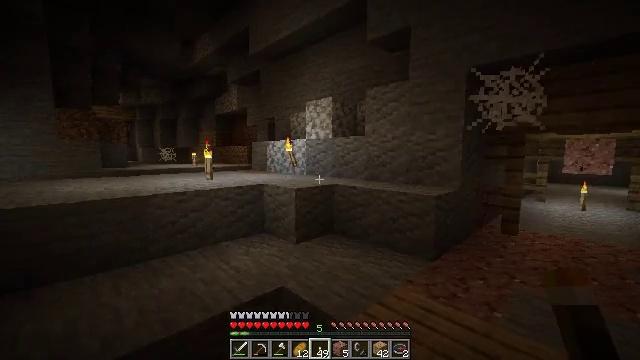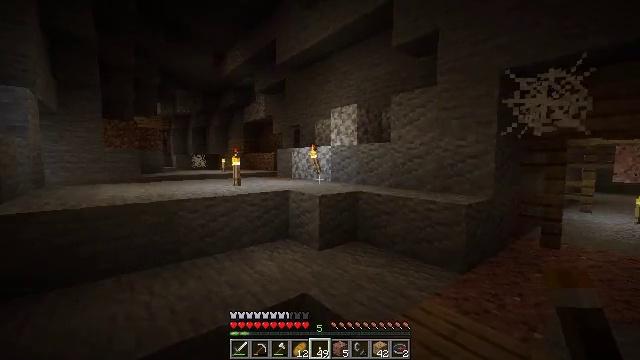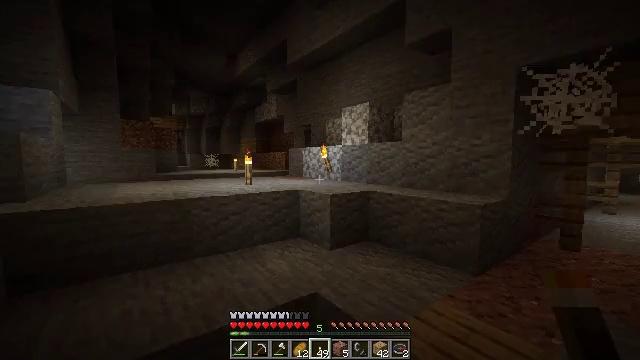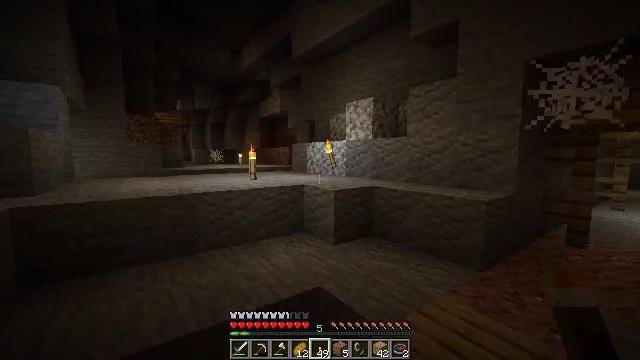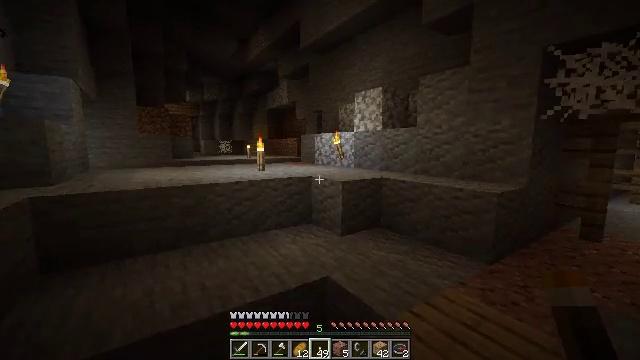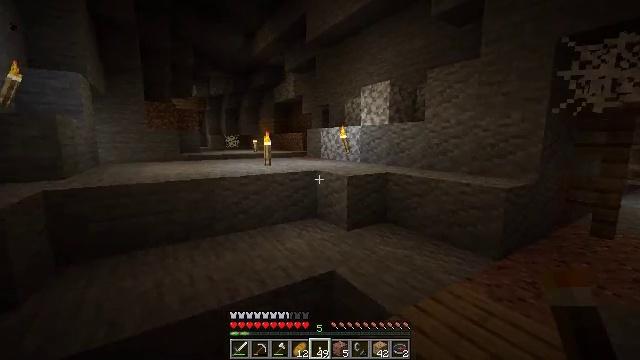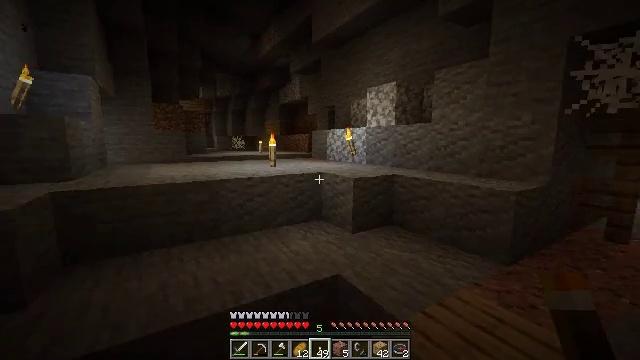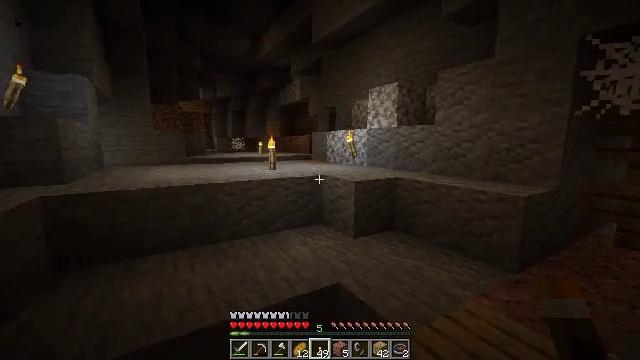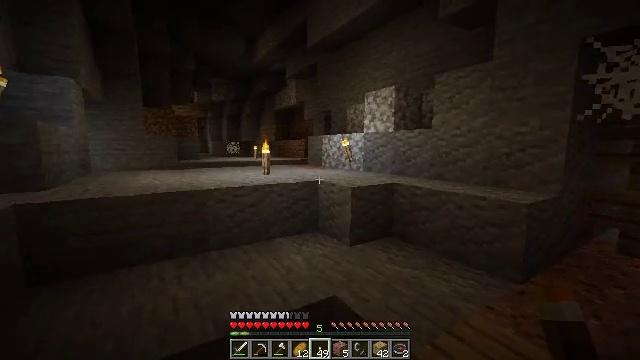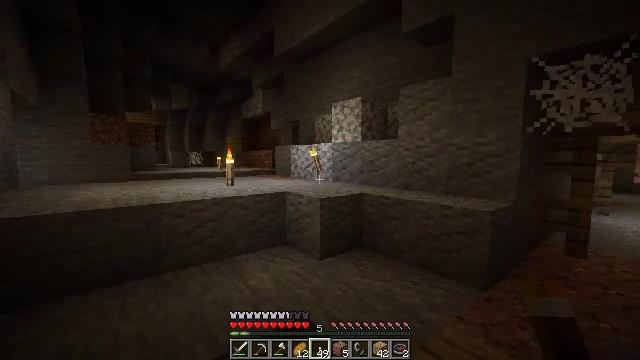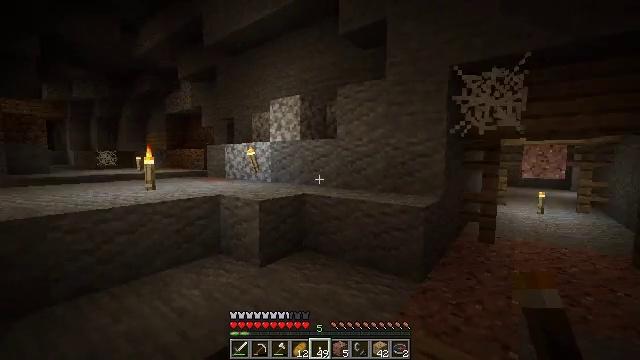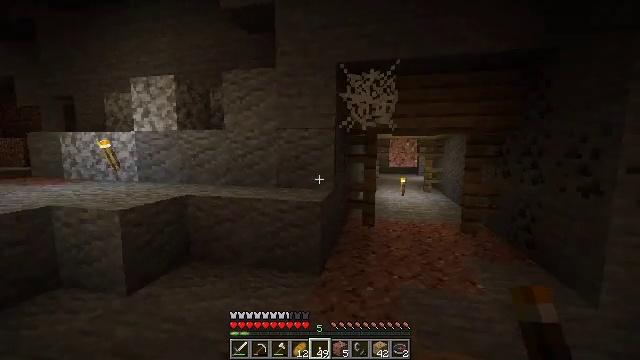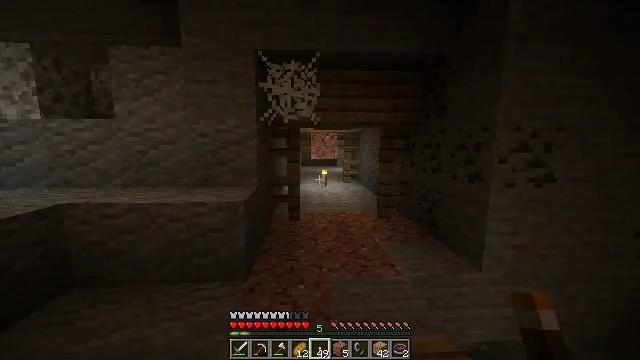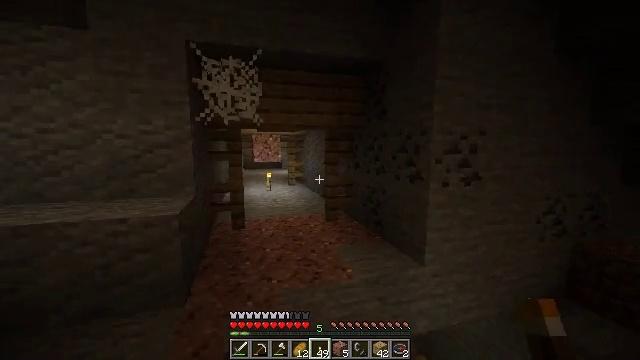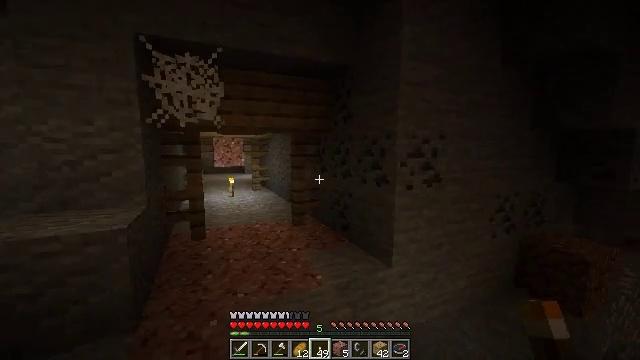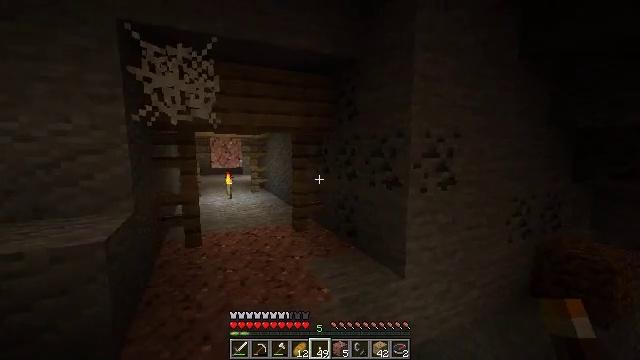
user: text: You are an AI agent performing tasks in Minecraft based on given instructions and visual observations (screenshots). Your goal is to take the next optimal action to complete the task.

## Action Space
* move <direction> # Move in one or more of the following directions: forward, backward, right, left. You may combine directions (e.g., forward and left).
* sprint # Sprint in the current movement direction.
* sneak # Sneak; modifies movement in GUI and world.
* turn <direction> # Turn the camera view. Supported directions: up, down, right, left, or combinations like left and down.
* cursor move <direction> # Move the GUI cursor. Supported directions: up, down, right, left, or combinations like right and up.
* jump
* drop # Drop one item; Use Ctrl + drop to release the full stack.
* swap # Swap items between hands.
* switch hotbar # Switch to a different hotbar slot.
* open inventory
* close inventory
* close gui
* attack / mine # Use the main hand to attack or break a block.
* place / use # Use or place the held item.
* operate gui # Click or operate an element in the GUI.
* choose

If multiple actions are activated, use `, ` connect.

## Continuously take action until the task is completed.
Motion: motion action
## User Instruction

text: Collect cobweb using shears for string.
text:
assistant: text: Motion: turn left and up
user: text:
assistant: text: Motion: turn left
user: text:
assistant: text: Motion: turn down
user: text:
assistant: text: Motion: turn left and down
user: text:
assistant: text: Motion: turn left and down
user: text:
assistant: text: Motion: move forward, turn left
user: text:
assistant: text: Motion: move forward
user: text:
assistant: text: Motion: move forward
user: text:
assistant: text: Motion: move forward, turn right and up
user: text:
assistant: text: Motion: move forward, turn right
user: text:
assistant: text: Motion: move forward, turn right and down
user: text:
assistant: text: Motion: move forward, turn right and down
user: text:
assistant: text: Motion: move forward, turn right
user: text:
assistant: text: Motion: move forward, turn right
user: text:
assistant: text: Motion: move forward
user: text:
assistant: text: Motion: move forward
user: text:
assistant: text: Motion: move forward
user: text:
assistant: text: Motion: move forward
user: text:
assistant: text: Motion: move forward, turn left
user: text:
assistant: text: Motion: move forward, turn left
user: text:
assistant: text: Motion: turn left
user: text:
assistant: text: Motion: turn left and up
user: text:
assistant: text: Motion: turn left
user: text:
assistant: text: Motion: turn left
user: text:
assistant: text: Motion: switch to hotbar 1
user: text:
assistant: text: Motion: turn left and up, switch to hotbar 1
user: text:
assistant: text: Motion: switch to hotbar 1
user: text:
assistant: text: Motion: turn left and up, switch to hotbar 1
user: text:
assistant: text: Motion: turn left and up
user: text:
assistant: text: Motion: turn left and up